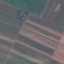
Label: AnnualCrop